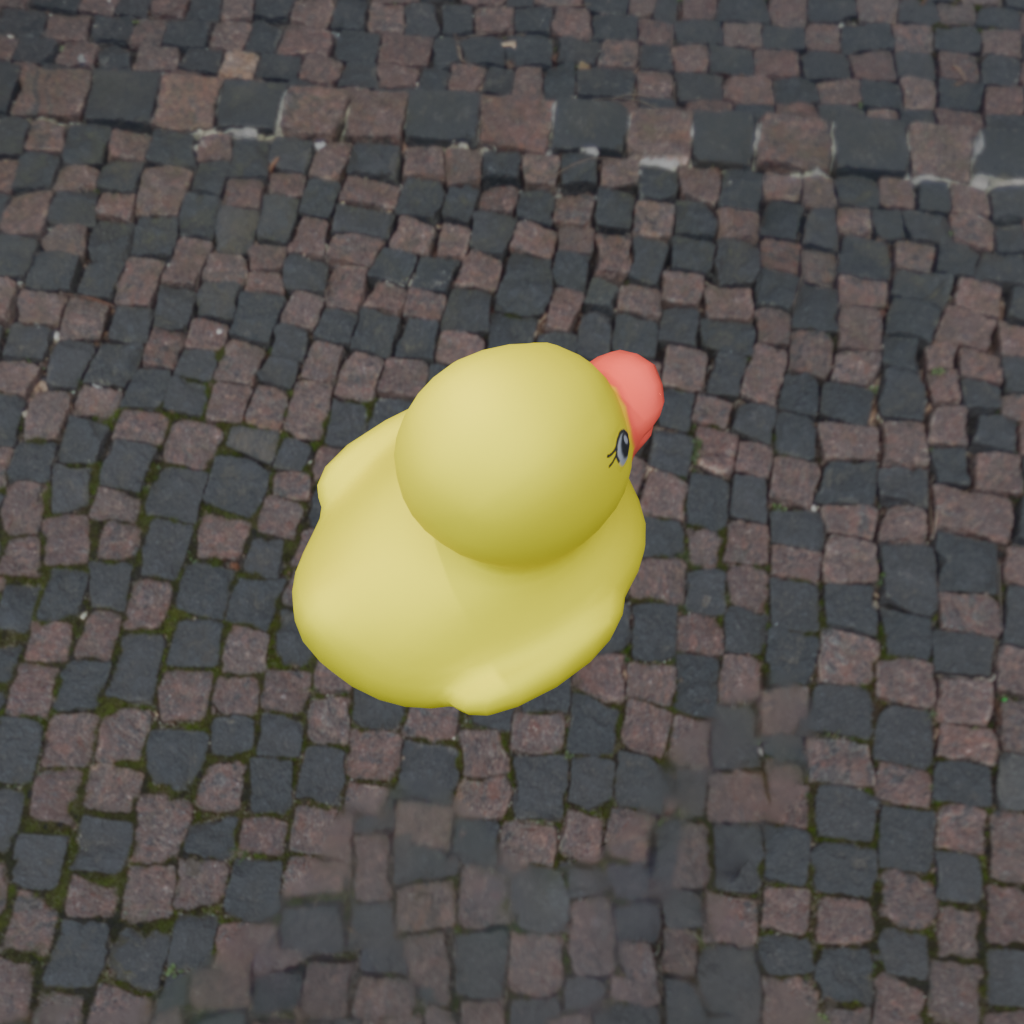
an image of a yellow rubber duck seen from <back_right_top> ourtyard with historic red brick buildings.